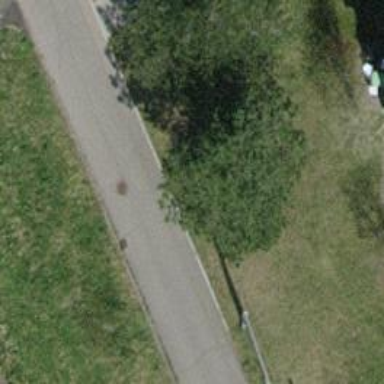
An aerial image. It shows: Urban area featuring tree as natural element.